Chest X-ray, PA view. Patient: 30 years old, sex F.
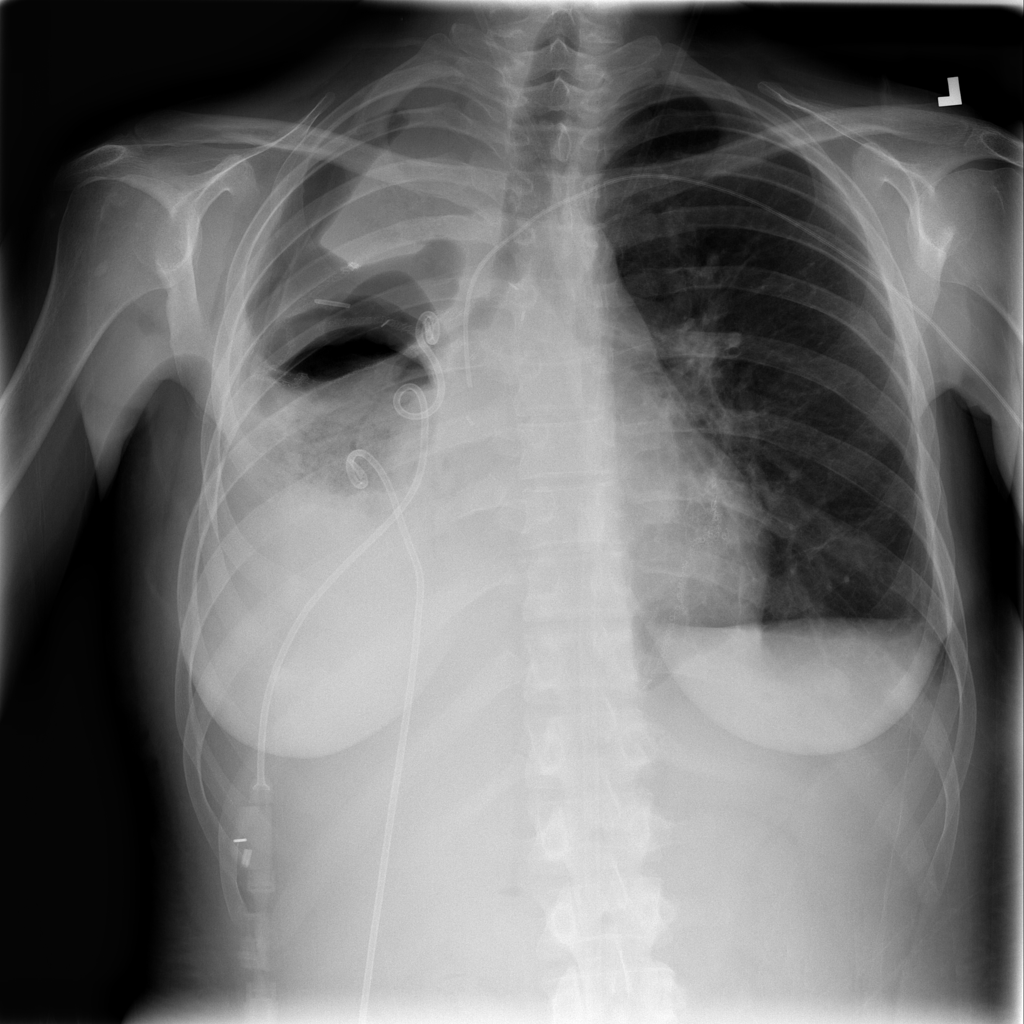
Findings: No Finding